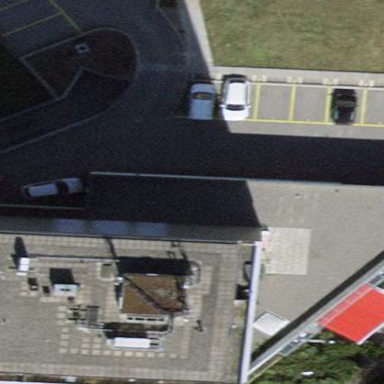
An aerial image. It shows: Commercial building.